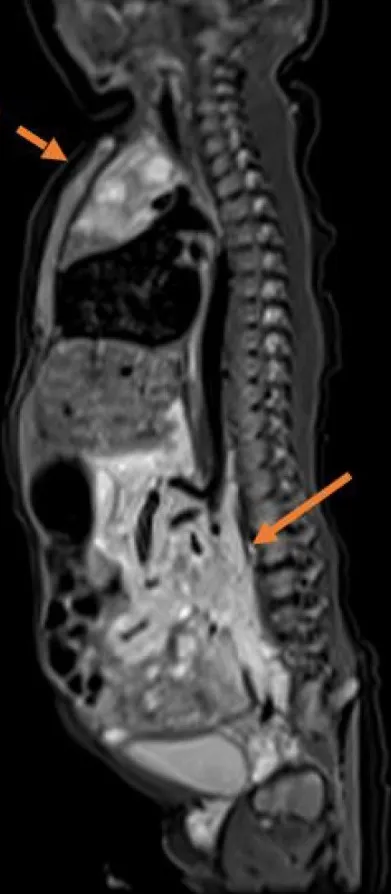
(B) Sagittal T2 STIR sequence of a whole body MRI (TE 33ms, TR 3800ms, FOV 300x300mm, matrix 256x256px) shows bulky hyperintense soft tissue masses surrounding the aortocaval and mesenteric vasculature (solid arrow). The enlarged thymus features multiple jagged-edged cystic lesions (dotted arrow).
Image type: radiology (mri)